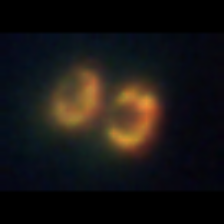
Taxon: Thalassiosira
Group: Diatoms